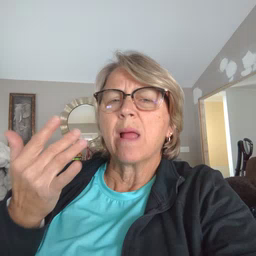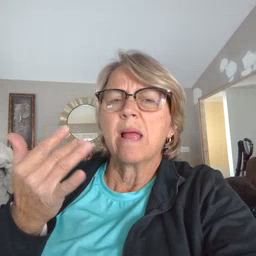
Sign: wait